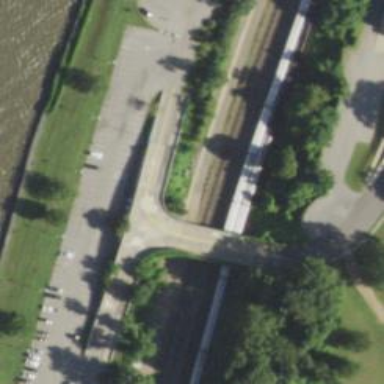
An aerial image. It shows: Driveway bridge over service road.